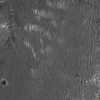
Atmospheric dust classification: not_dusty